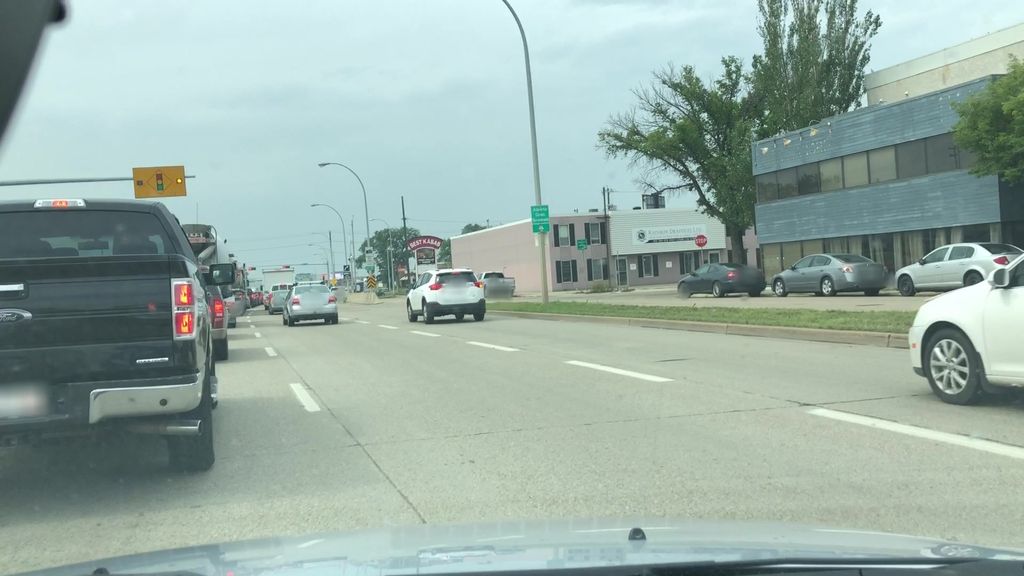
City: edmonton